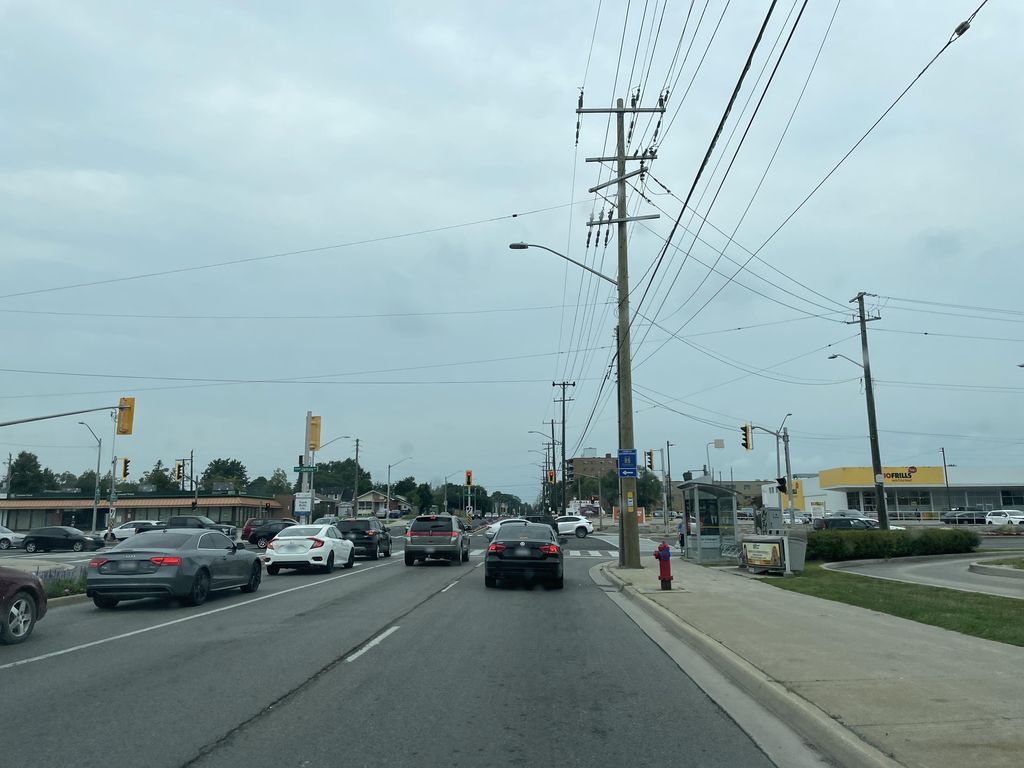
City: hamilton